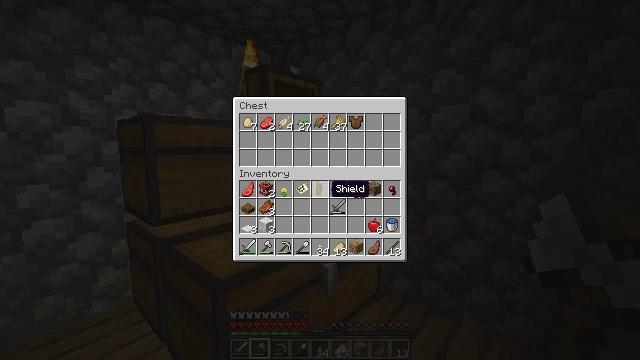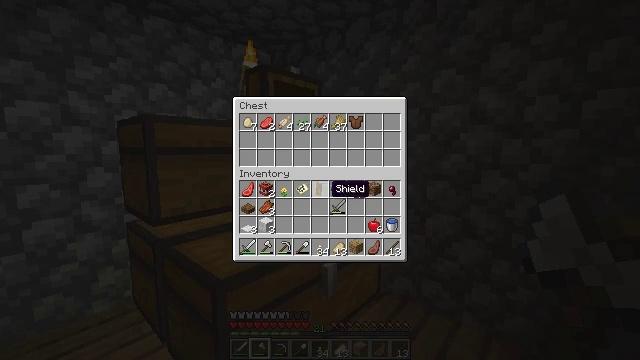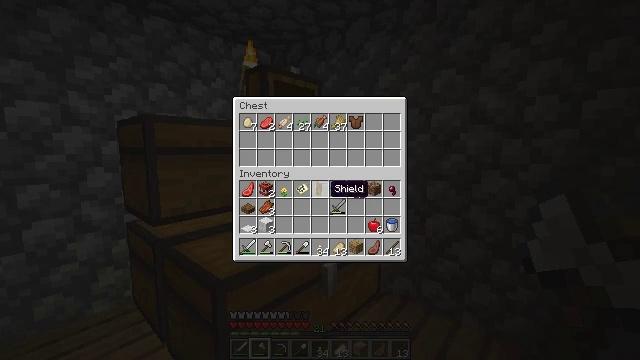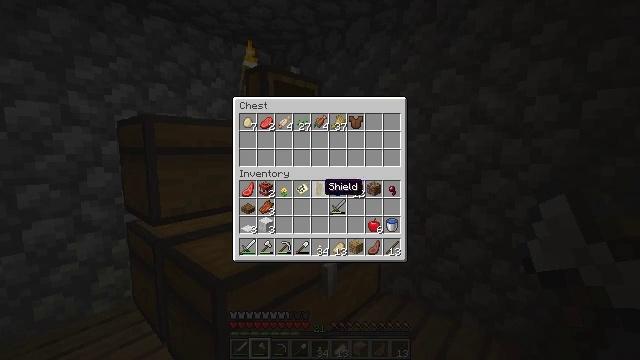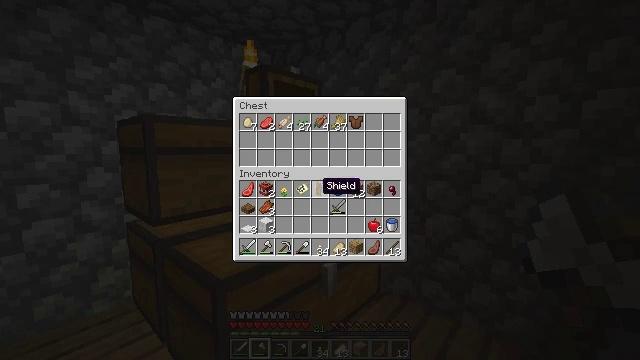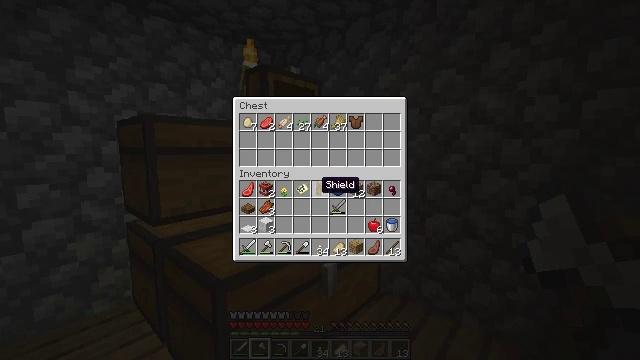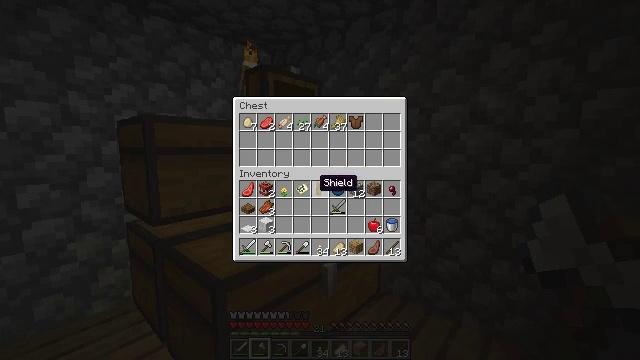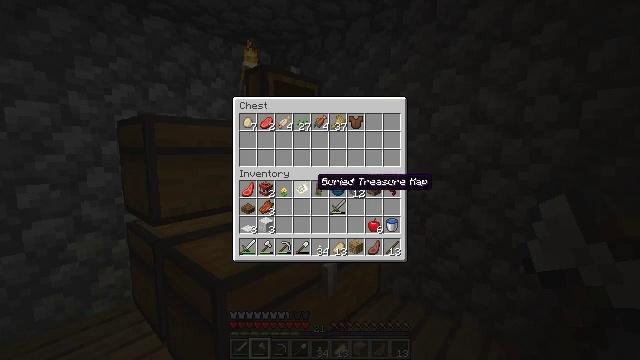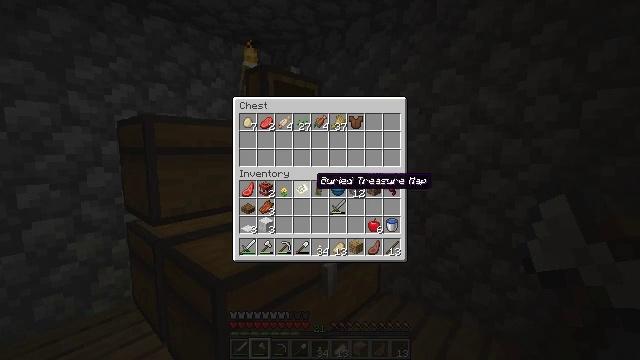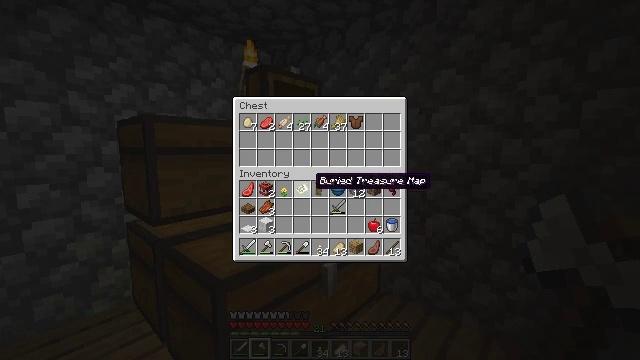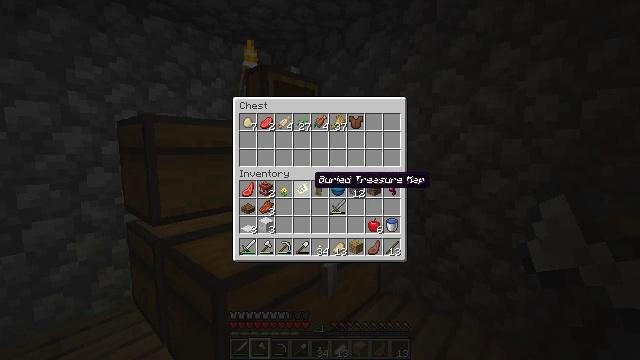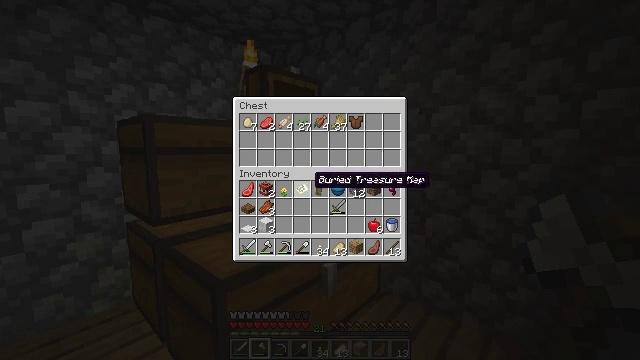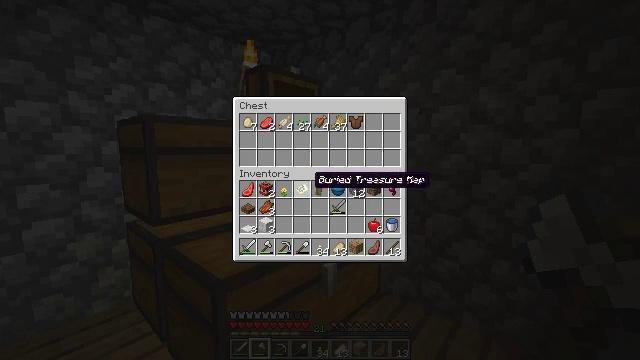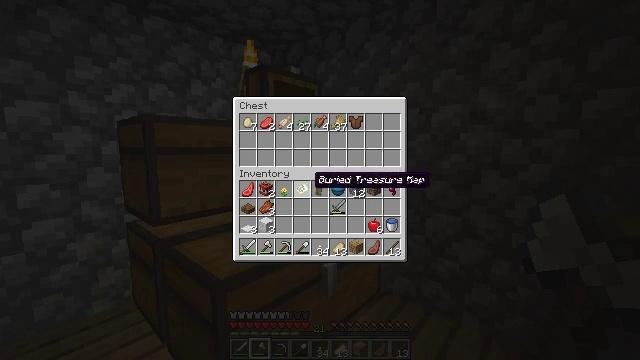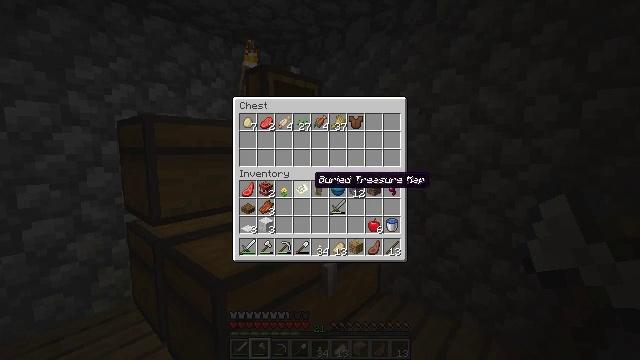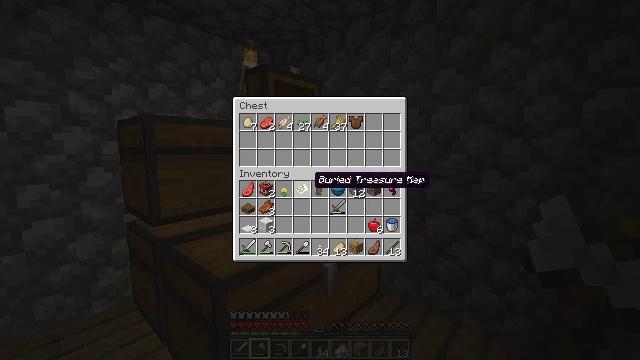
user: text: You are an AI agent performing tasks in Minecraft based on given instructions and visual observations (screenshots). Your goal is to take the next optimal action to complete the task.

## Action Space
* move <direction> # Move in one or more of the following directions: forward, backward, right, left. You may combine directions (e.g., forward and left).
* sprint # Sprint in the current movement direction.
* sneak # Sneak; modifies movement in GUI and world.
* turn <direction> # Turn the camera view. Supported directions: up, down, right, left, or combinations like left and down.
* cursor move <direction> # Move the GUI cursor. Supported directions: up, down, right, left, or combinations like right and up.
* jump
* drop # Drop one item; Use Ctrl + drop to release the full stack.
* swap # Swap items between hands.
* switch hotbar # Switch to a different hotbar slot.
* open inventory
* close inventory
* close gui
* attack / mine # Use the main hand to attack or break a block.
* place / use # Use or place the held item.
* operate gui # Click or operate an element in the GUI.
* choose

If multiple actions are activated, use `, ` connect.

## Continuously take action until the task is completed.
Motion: motion action
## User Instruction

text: Break the chest to retrieve items inside.
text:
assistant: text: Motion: no_op
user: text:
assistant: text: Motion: no_op
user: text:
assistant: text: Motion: no_op
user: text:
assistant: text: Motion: no_op
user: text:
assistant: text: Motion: no_op
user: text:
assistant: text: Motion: no_op
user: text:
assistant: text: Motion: no_op
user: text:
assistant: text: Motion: no_op
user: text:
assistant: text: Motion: no_op
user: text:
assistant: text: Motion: no_op
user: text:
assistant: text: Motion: no_op
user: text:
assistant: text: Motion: no_op
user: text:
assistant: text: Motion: no_op
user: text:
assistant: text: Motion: no_op
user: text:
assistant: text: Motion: no_op
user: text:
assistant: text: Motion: no_op
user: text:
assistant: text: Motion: no_op
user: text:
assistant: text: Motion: no_op
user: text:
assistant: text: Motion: no_op
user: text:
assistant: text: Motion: cursor move left
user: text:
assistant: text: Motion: cursor move left
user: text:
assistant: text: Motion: no_op
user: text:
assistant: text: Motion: no_op
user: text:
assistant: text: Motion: no_op
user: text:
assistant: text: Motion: no_op
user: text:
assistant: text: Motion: no_op
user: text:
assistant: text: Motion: no_op
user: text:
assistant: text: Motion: no_op
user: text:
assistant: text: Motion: no_op
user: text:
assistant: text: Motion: no_op